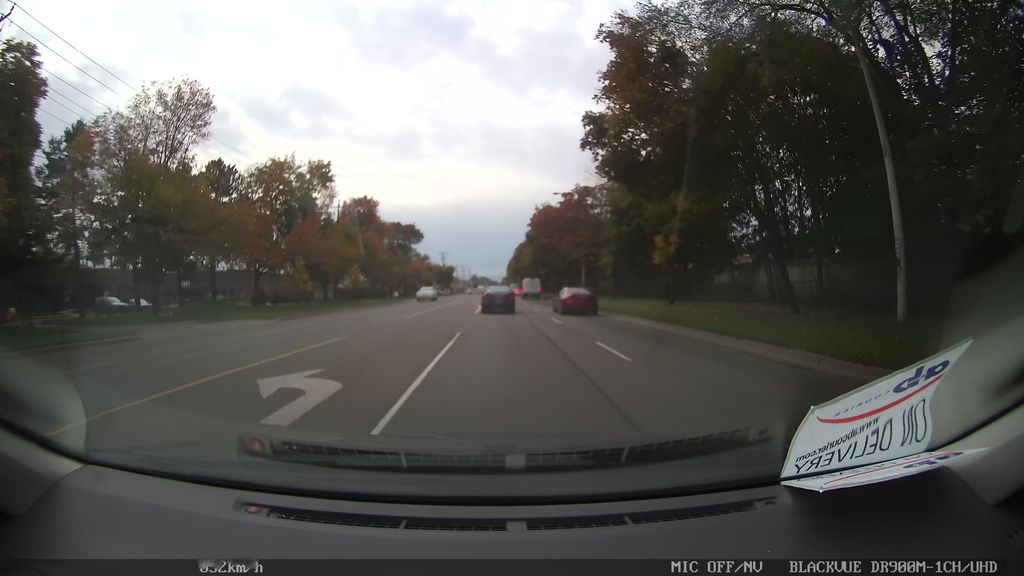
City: toronto